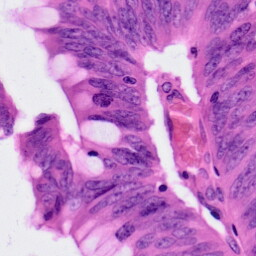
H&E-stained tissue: Colon